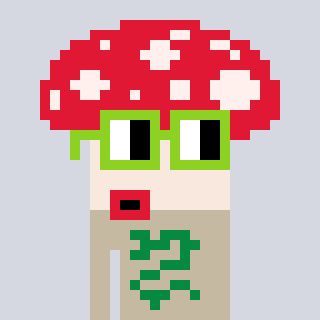
a pixel art character with square light green glasses, a mushroom-shaped head and a bege-colored body on a cool background